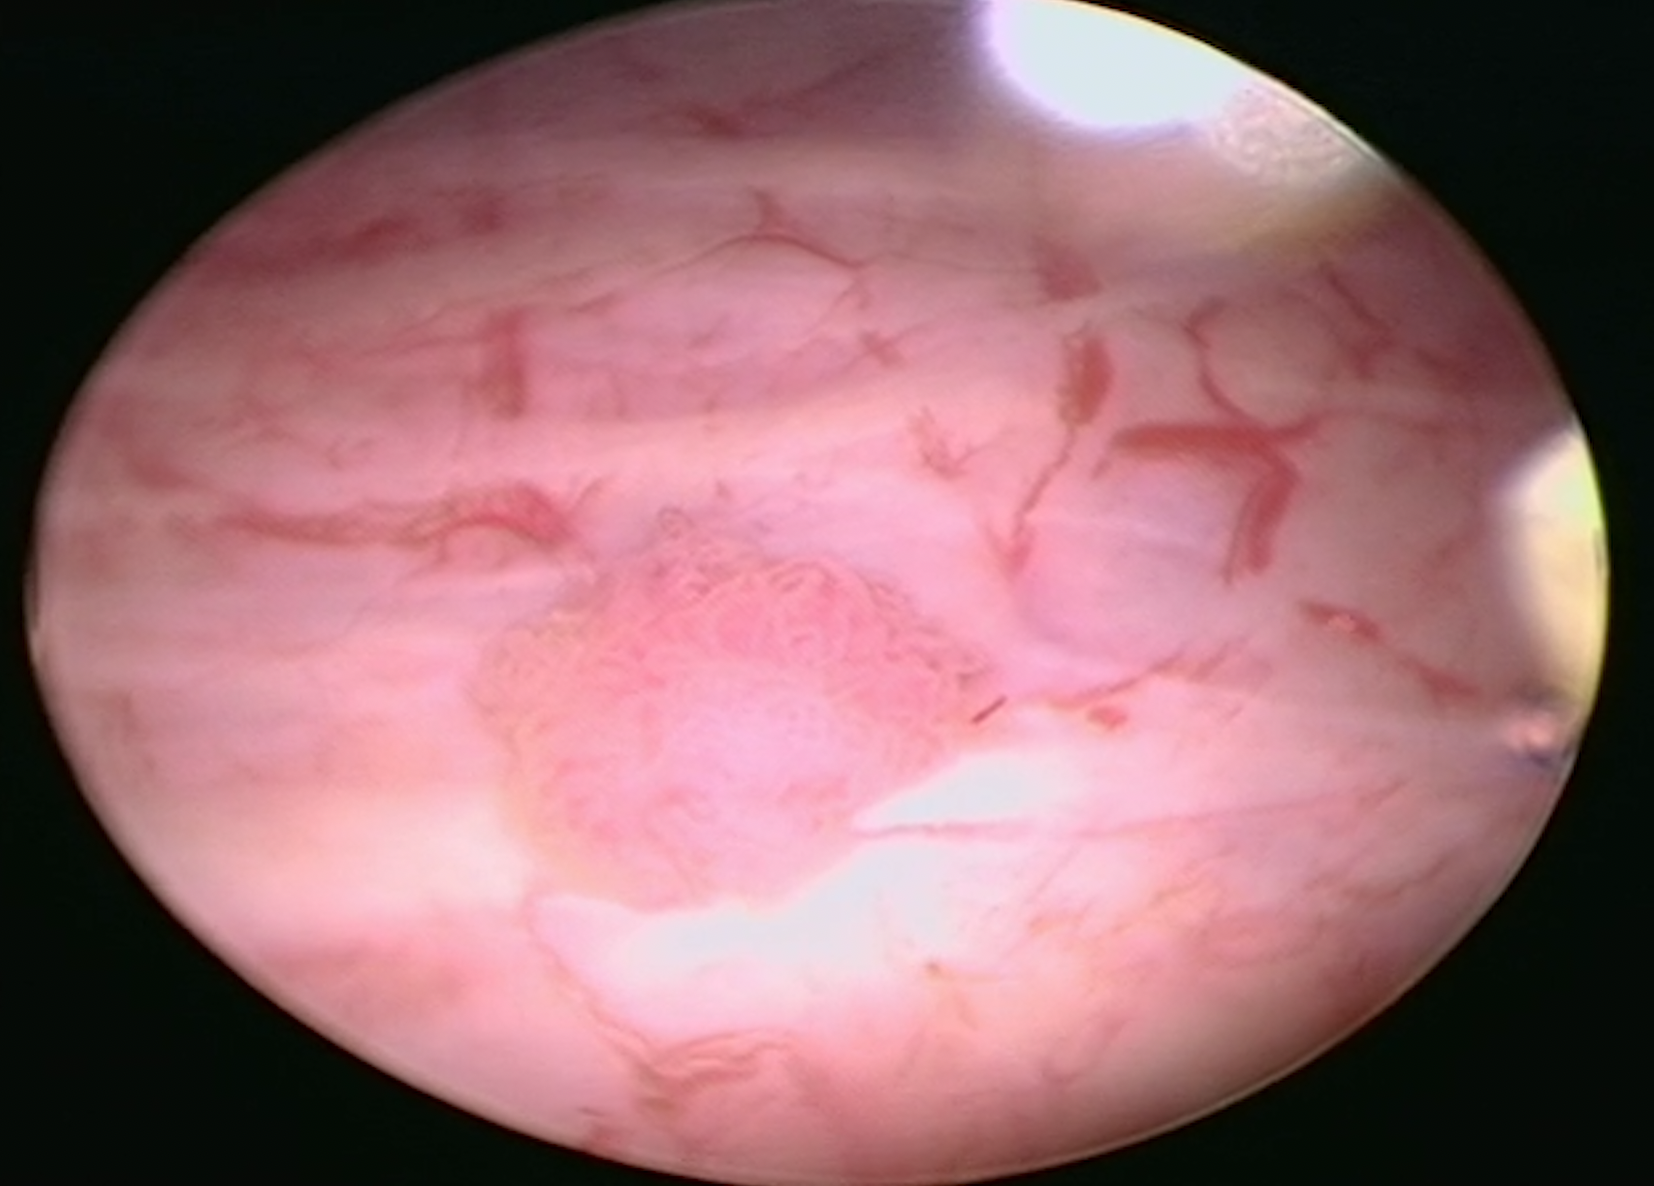
Modality: WLC
Class: Malignant
Subclass: LowGradePapillary
Lesion: Multifocal
Multifocal: 2 to 7
Stage: Ta
Morphology: Papillary
Bladder cancer association: Yes